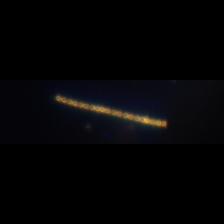
Taxon: Skeletonema
Group: Diatoms